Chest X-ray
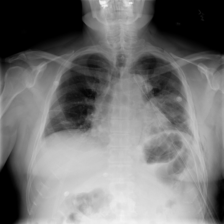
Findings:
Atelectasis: positive
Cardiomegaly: negative
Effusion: negative
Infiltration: negative
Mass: negative
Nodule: negative
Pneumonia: negative
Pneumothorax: negative
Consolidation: negative
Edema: negative
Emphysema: positive
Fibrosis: negative
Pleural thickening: negative
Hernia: negative